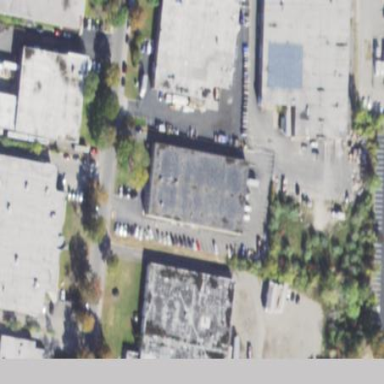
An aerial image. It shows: Warehouse.